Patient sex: F
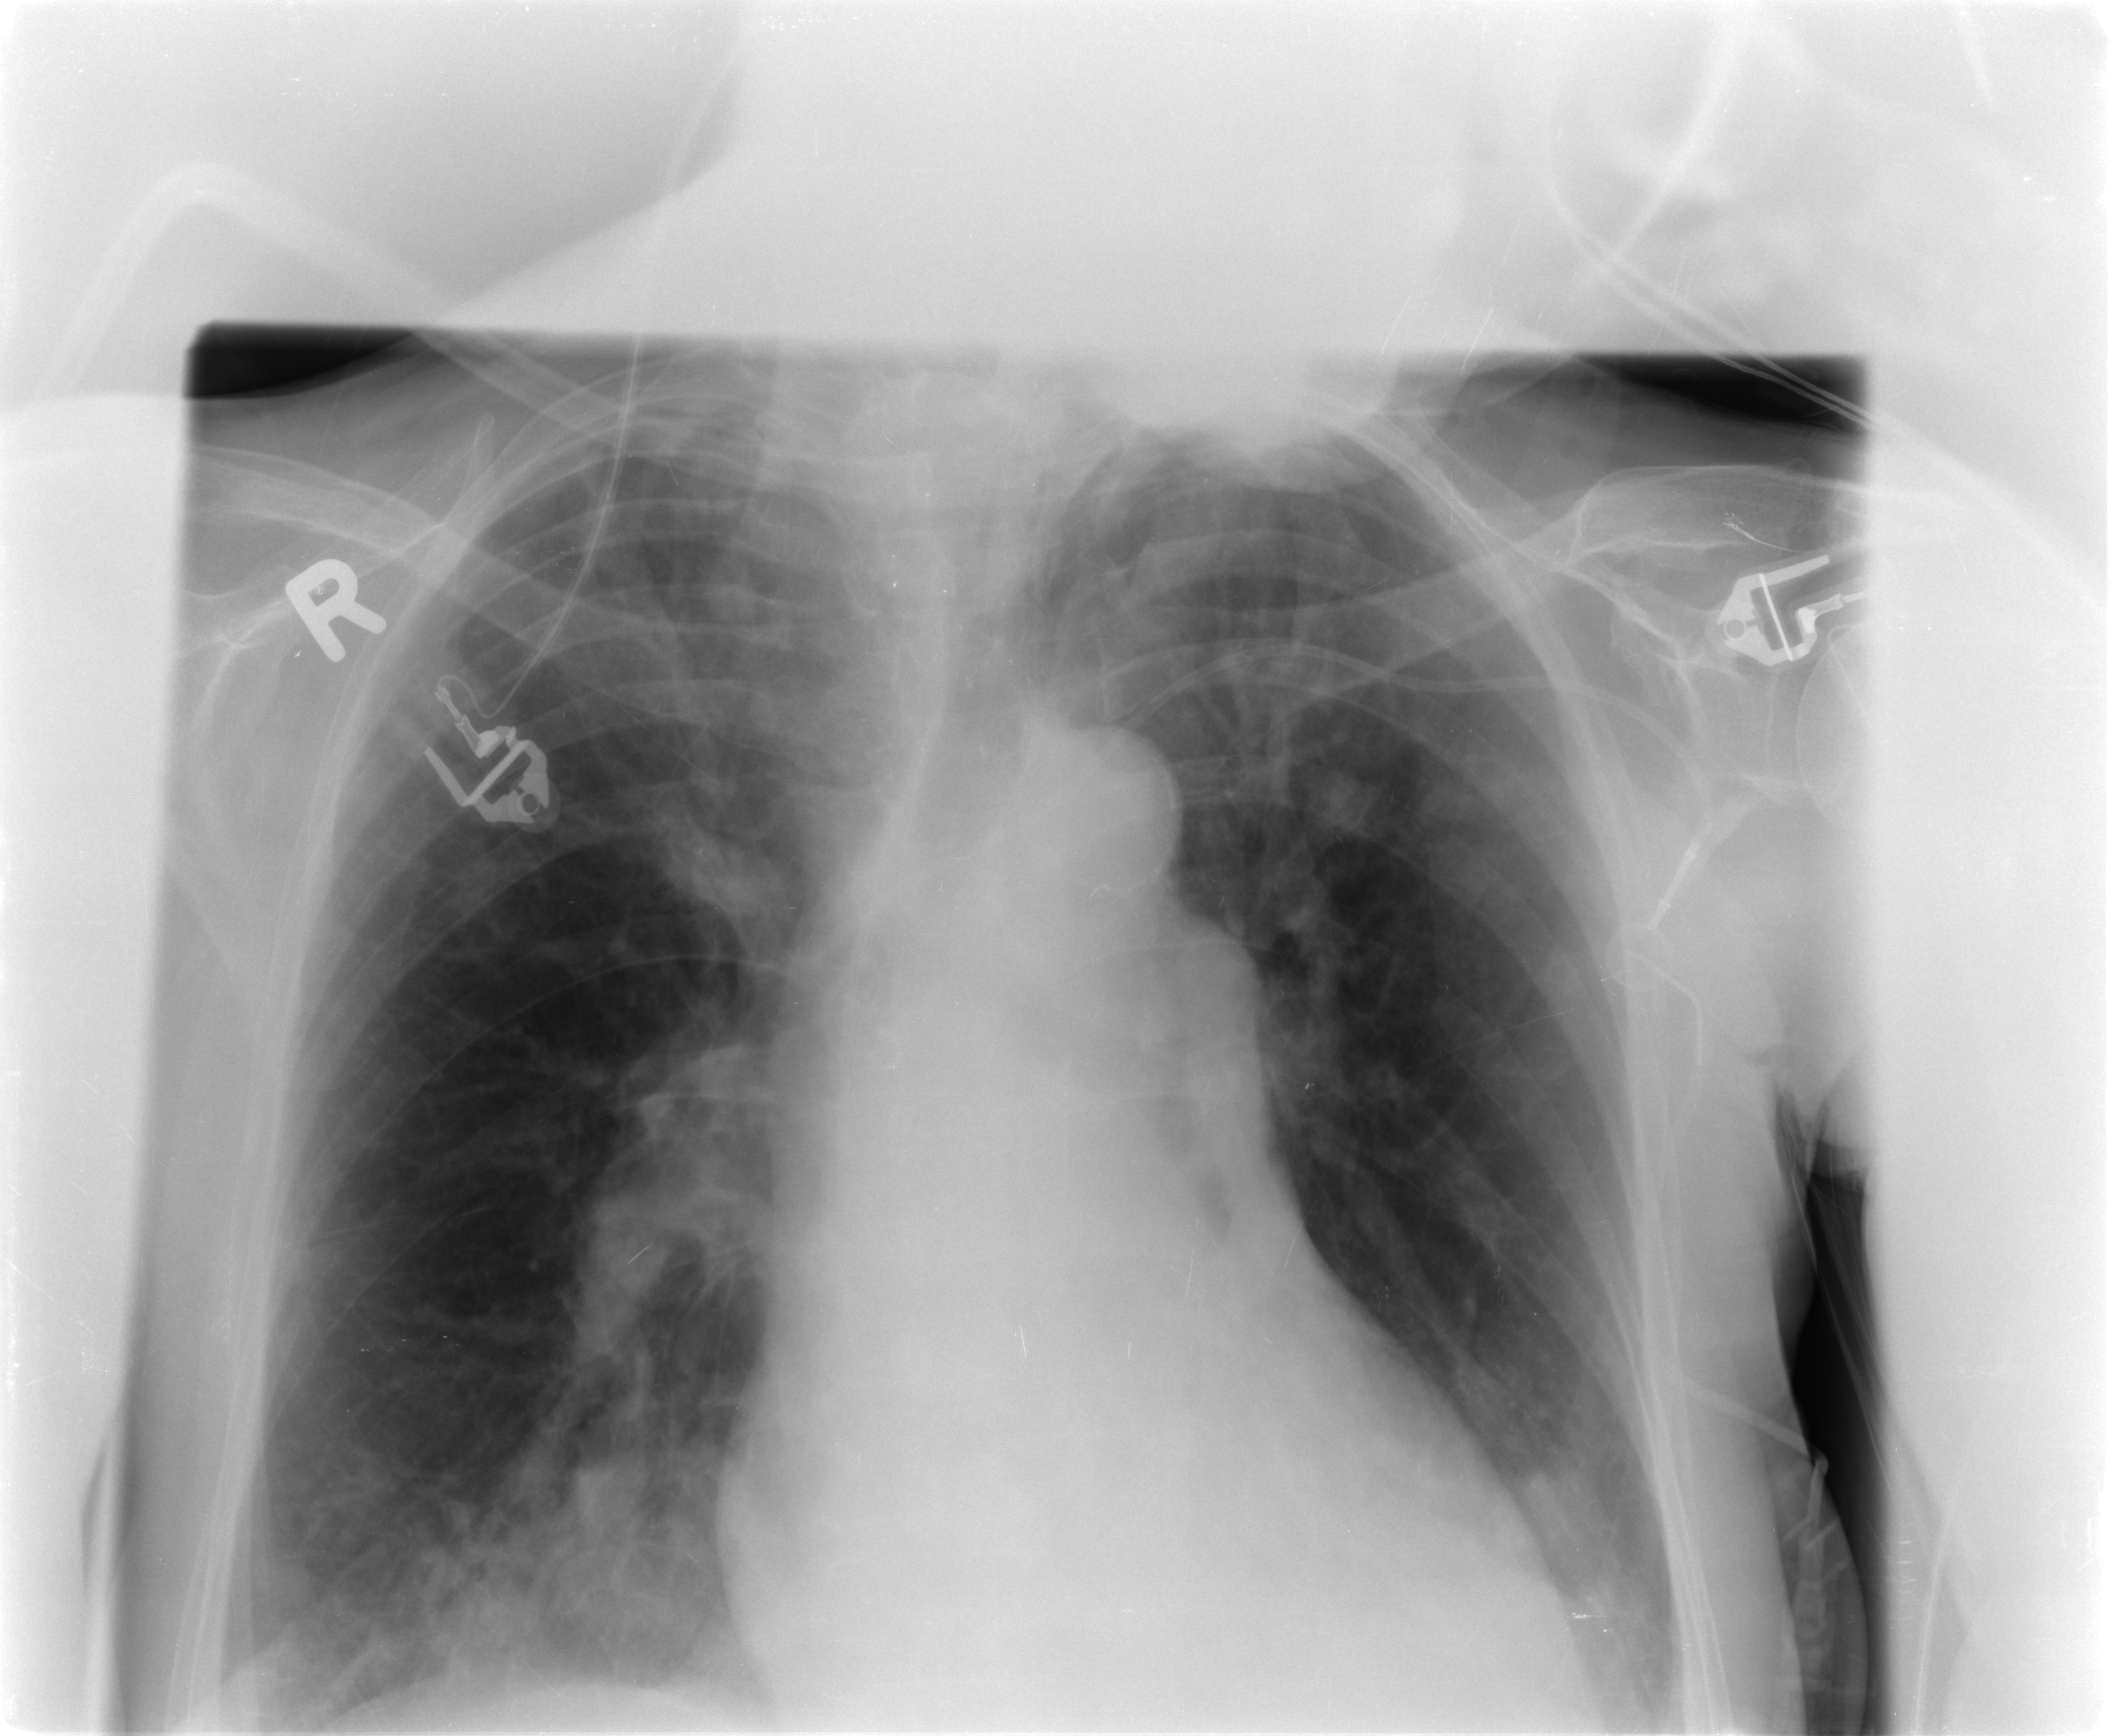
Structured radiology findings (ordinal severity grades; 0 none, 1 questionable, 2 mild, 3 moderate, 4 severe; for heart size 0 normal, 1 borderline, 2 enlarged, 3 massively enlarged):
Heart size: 1
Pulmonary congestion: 1
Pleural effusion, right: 1
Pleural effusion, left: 1
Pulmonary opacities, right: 2
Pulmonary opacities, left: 0
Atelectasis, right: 2
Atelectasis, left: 2